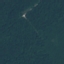
Land use / land cover class: Forest